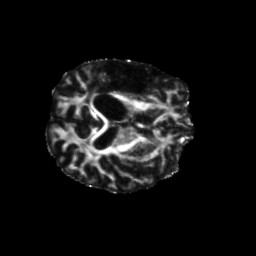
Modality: FA
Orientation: axial
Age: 55
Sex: male
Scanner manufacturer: siemens
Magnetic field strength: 3 T
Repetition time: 5.25 s
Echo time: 0.08 s